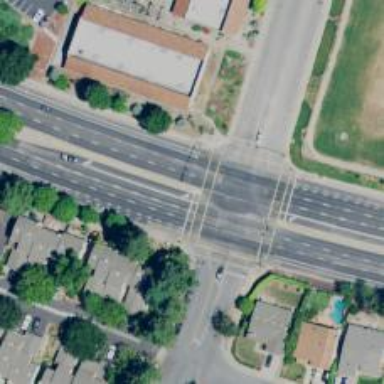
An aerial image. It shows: Solid stop line on the road.